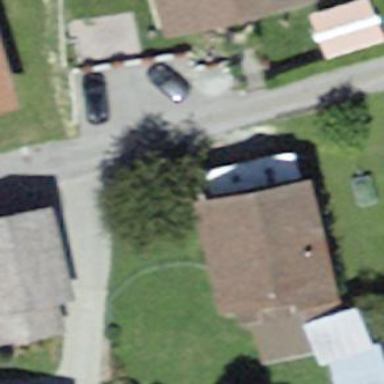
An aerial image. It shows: Simple and straightforward house.